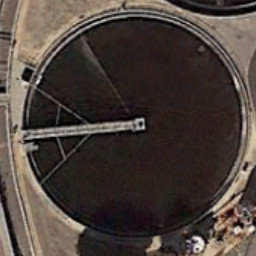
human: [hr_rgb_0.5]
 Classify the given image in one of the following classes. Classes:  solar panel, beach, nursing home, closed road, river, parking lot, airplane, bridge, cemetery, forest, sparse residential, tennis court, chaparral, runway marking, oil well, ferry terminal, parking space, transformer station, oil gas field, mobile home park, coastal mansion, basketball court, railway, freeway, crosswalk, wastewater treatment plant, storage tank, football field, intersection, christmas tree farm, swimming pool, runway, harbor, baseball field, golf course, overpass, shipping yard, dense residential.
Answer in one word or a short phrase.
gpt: wastewater treatment plant